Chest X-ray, AP view. Patient: 10 years old, sex F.
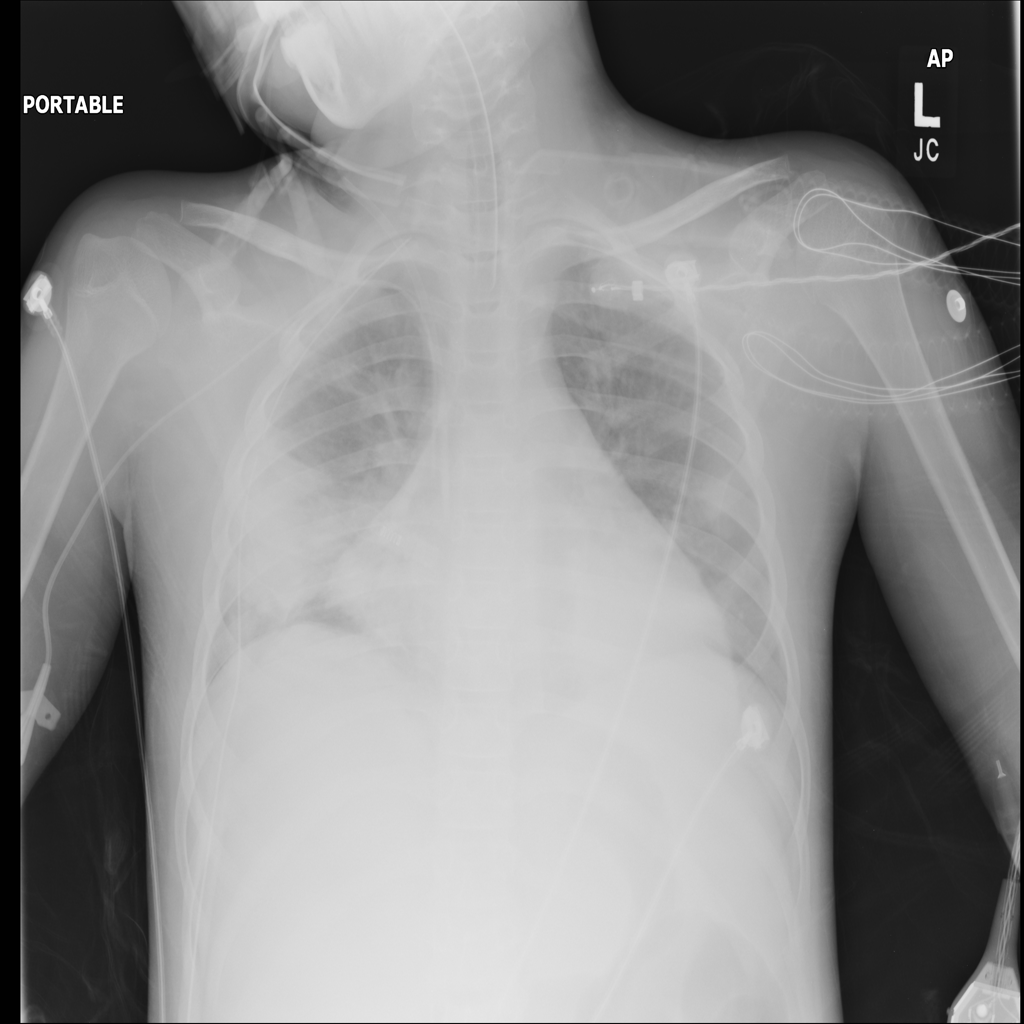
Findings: Pneumonia